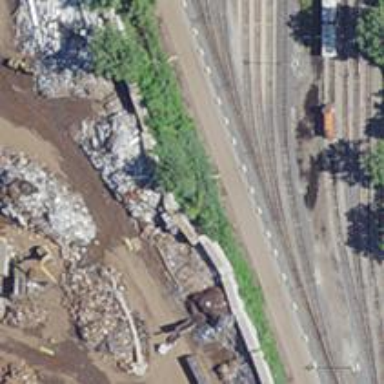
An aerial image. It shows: Rail spur service.